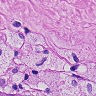
Metastatic tissue present: yes